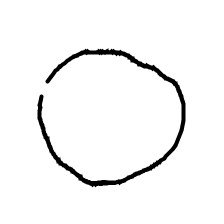
Shape: circle